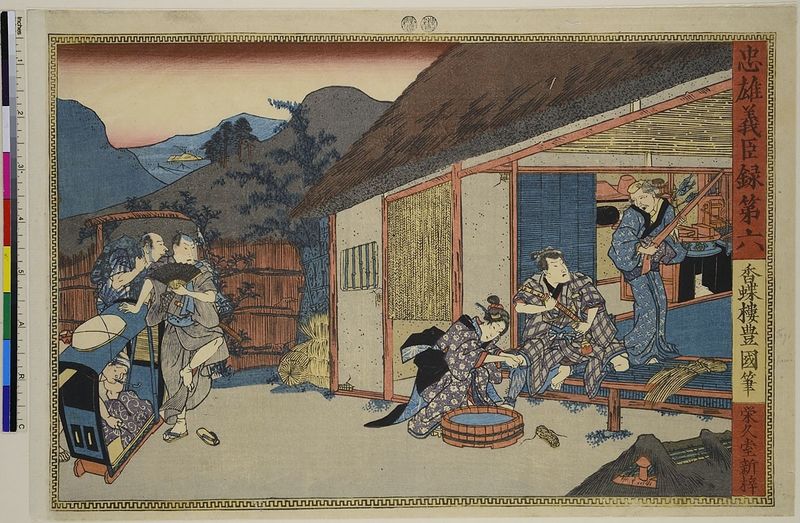
Titel: Sechster Akt, aus der Serie: Das Schatzhaus der 47 treuen Vasallen
Künstler: Utagawa Kunisada
Standort: Hamburg
Institution: Museum für Kunst und Gewerbe Hamburg
Schlagwörter: baum, mann, dach, haus, zaun, fächer, stoff, person, theater, holzschnitt, schrift, berge, gebirge, schriftzeichen, asien, druckgraphik, druckgrafik, fass, ereignis, zeit, farbholzschnitt, tonne, situation, sänfte, kimono, ereignisbild, kabuki, edo, reproduktionen, druckerzeugnisse, behälter, theateraufführung, ukiyo